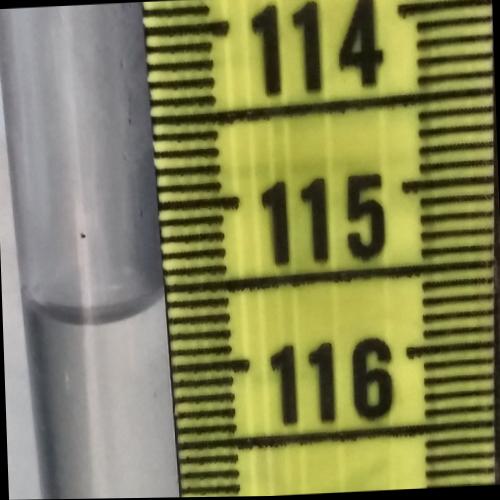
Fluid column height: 115.6 cm